Milling tool wear sample.
Tool blade image: 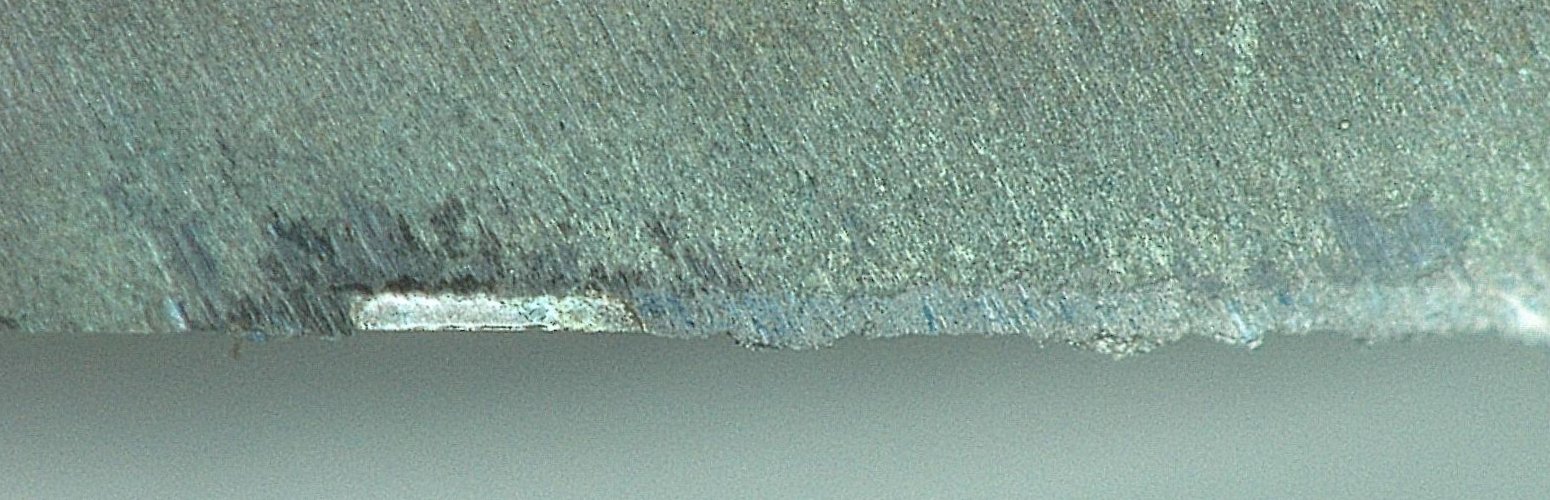
Chip image: 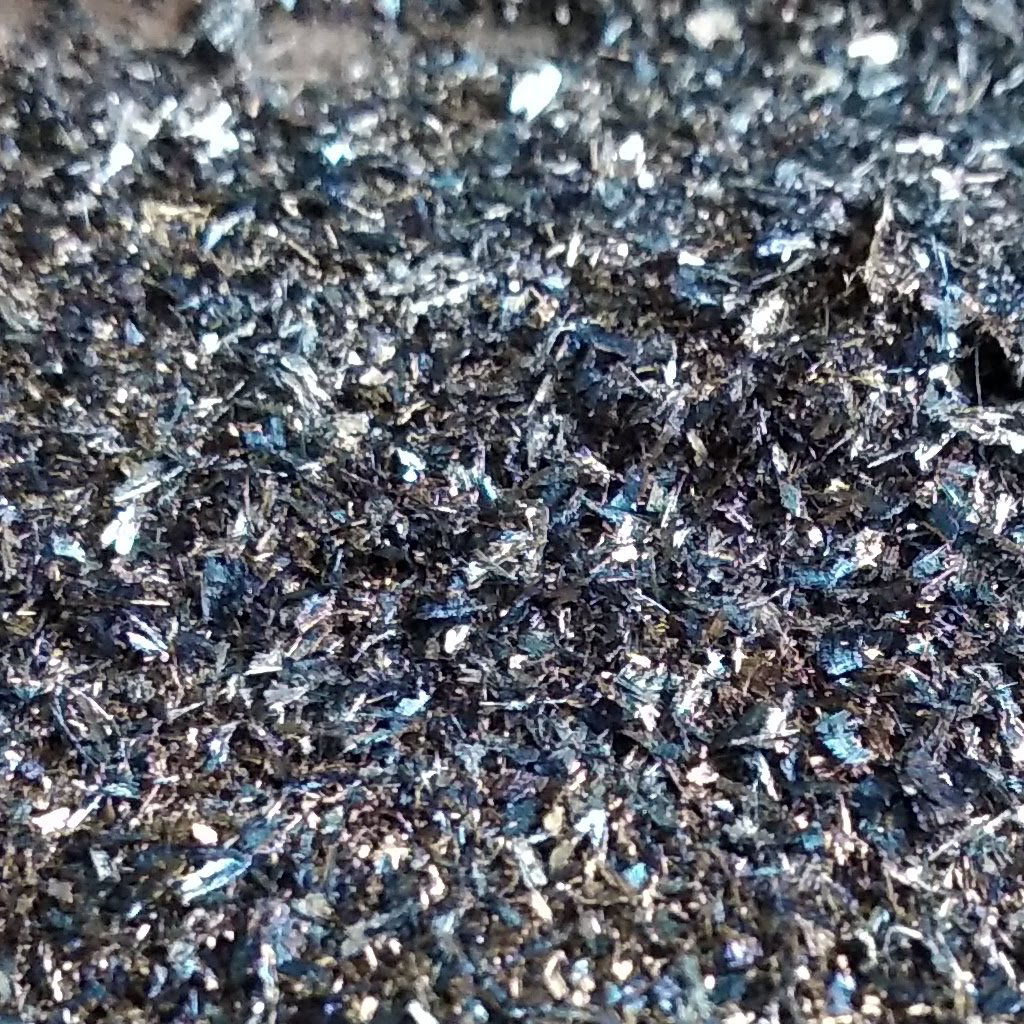
Workpiece image: 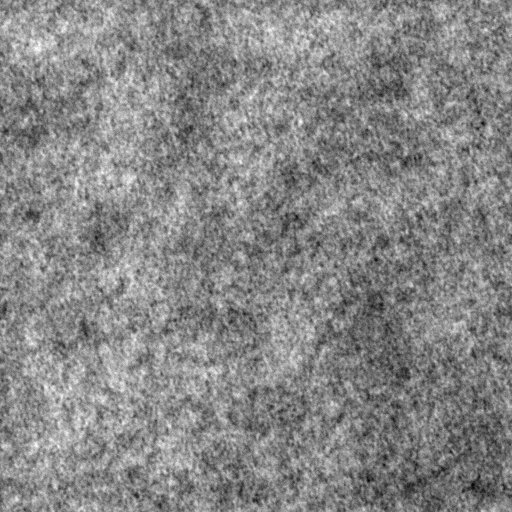
Tool wear state: dulled
Gaps: 7.89
Flank wear: 160.44
Overhang: 46.63
Force-signal Mel-spectrograms (X, Y, Z axes): 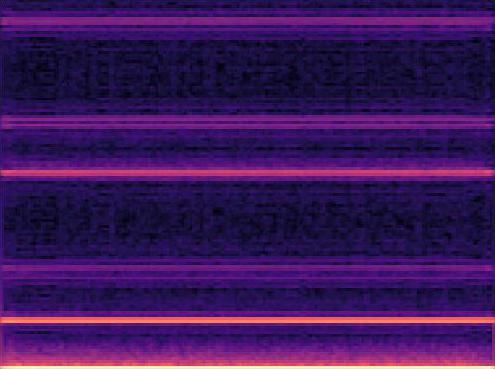 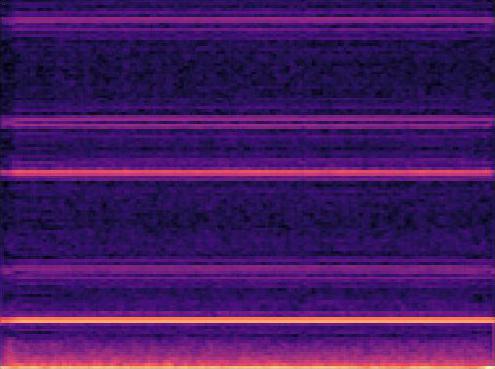 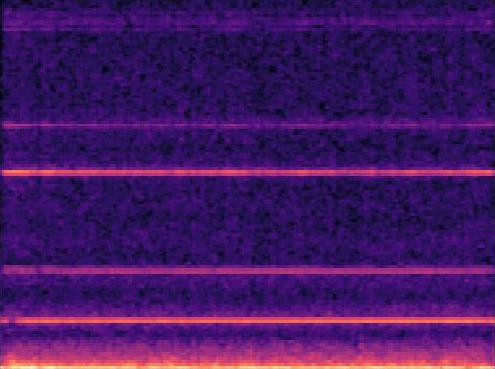
Force-signal scalograms (X, Y, Z axes): 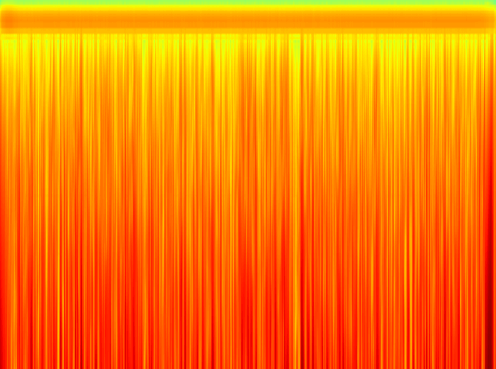 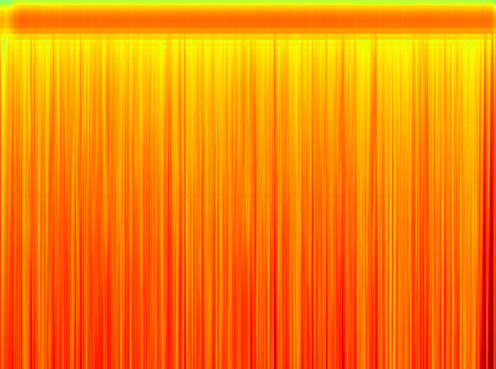 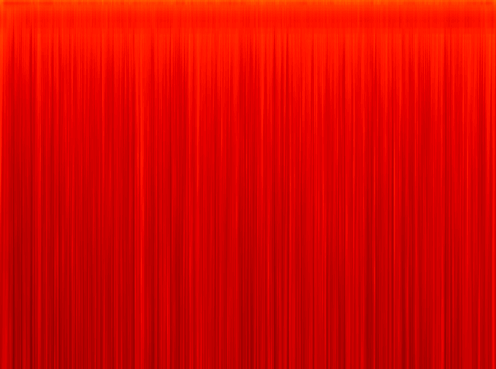
Force phase: accelerated_severe_wear